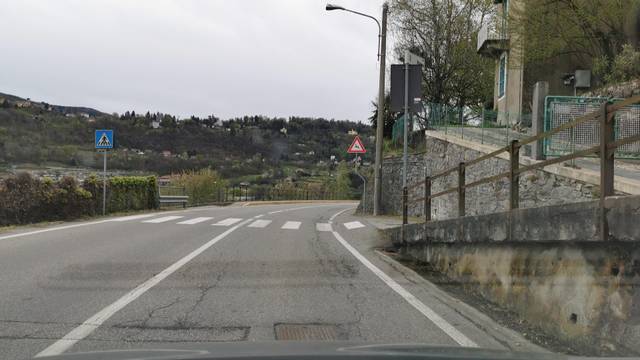
Region: Italy
Coordinates: 45.802, 8.409